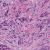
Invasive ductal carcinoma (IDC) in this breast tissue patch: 1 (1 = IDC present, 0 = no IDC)